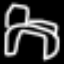
Label: bed